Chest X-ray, AP view. Patient: 28 years old, sex M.
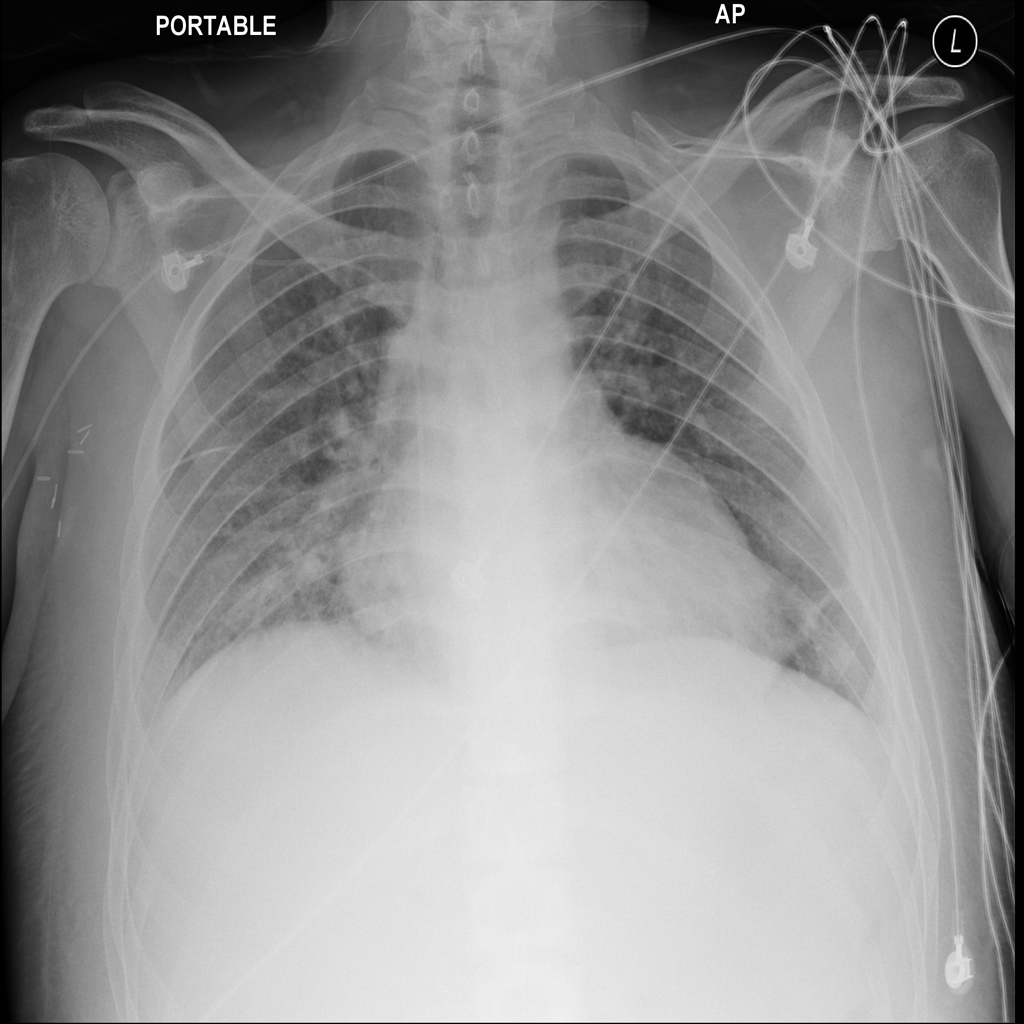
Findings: Atelectasis